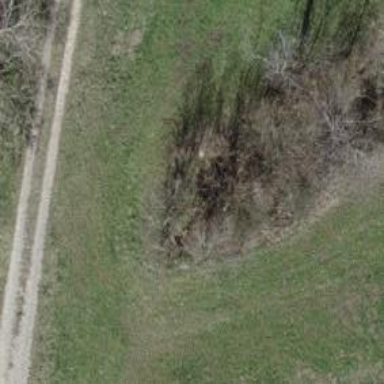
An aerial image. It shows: Culvert tunnel under ditch.